Brain MRI, t1w sequence, axial 2D slice.
Patient: age 28, sex M, weight 78 kg, height 1.78 m
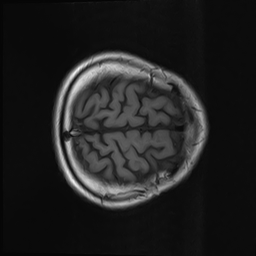